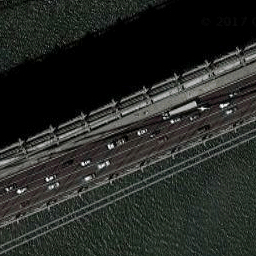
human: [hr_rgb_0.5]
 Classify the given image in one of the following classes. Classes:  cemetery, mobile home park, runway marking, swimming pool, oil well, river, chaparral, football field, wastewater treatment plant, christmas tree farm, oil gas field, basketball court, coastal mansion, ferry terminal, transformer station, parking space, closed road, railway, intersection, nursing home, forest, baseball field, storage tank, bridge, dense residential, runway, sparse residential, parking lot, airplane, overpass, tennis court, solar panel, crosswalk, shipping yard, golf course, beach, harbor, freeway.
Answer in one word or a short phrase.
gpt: bridge